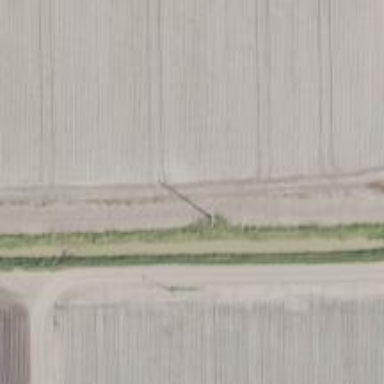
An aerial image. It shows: Power pole.